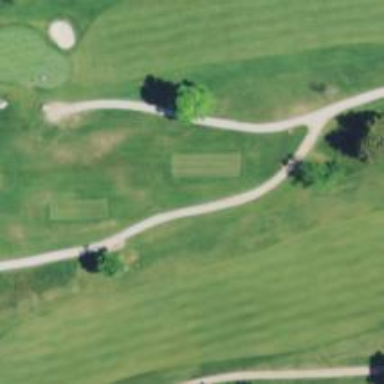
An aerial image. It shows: Grass area designated as golf tee.